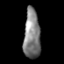
Tissue: prostate
Cell type: Fibroblasts
Senescence score: 0.7399
Nuclear area (px): 796
Mean DAPI intensity: 129.356